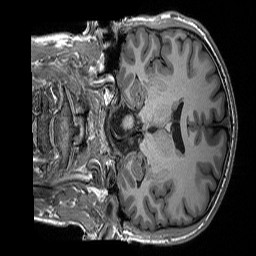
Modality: T1w
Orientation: coronal
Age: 31
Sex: male
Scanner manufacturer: siemens
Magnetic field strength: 3 T
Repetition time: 2.3 s
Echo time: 0.00298 s